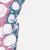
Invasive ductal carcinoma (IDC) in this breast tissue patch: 0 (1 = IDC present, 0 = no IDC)